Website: apple
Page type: customer-info-address
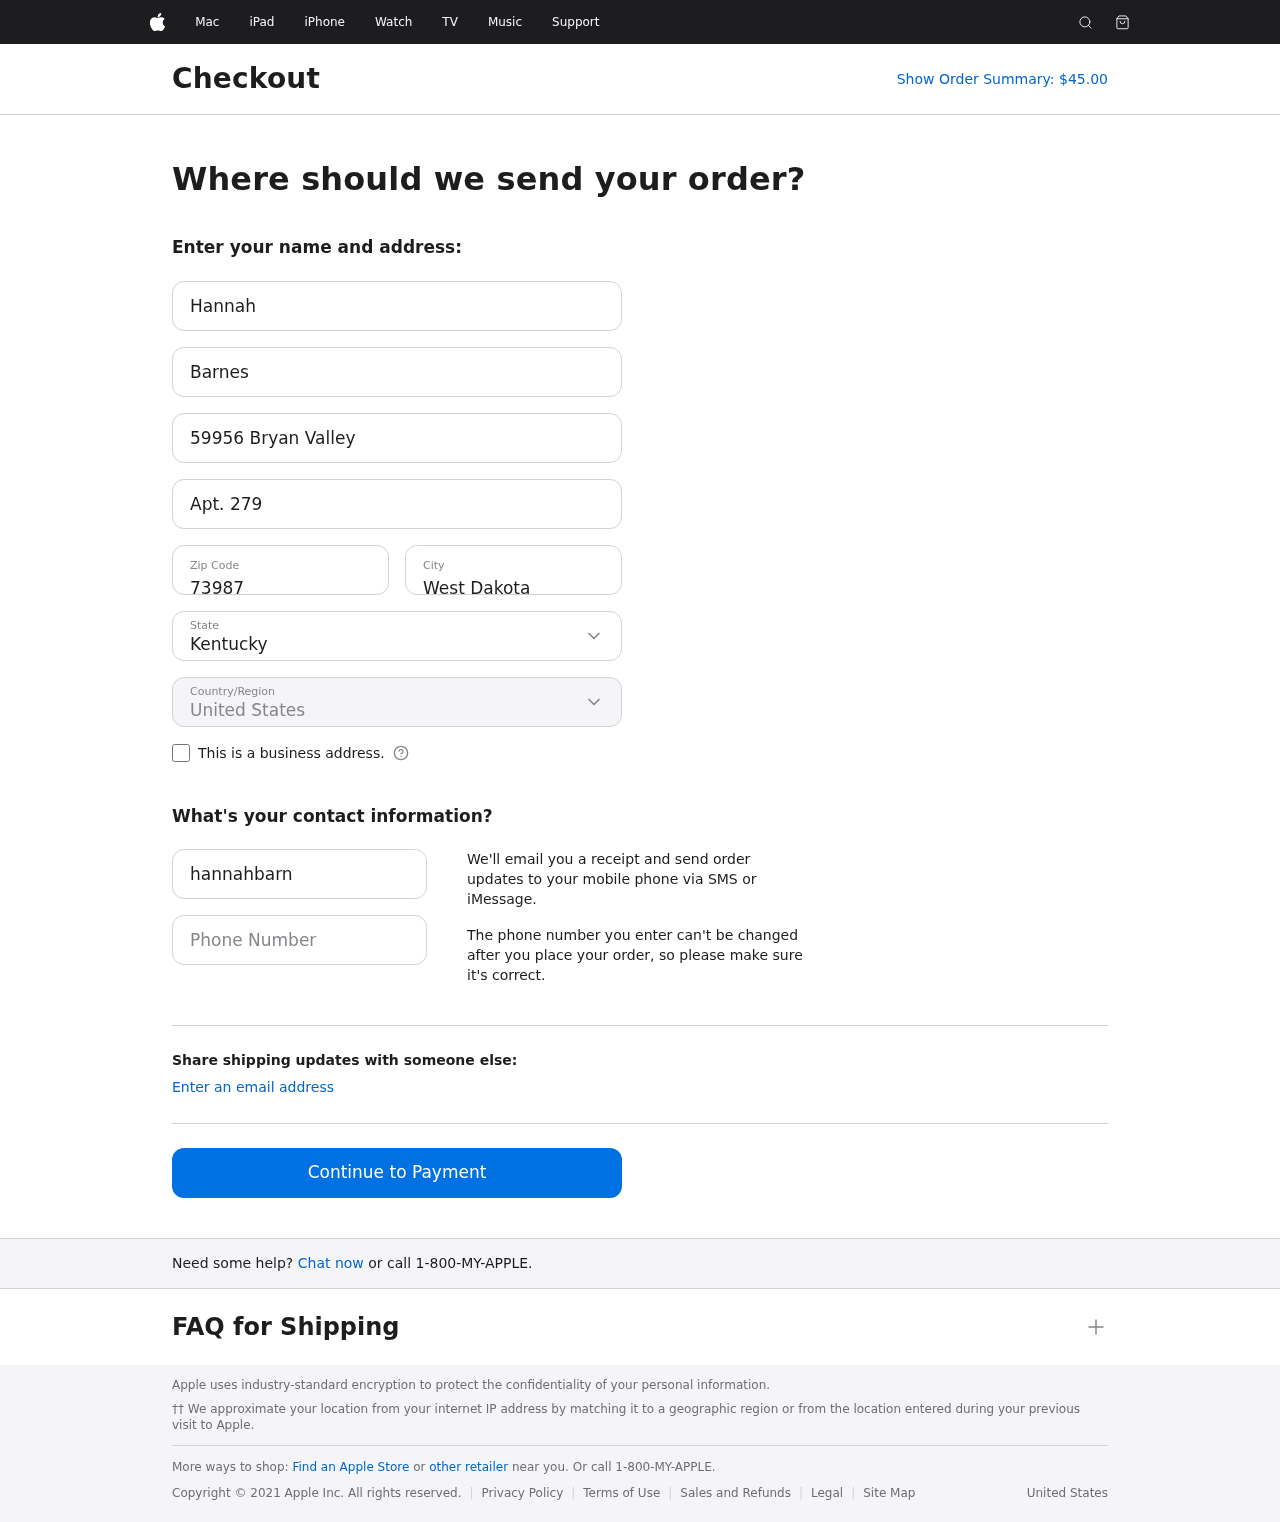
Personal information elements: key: PII_CITY
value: West Dakota
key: PII_COUNTRY
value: United States
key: PII_EMAIL
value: hannahbarnes@gmail.com
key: PII_FIRSTNAME
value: Hannah
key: PII_LASTNAME
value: Barnes
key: PII_PHONE
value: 7778111488
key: PII_POSTCODE
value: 73987
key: PII_STATE
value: Kentucky
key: PII_STREET
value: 59956 Bryan Valley
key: PII_STREET2
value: Apt. 279
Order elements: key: ORDER_TOTAL
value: Show Order Summary: $45.00